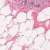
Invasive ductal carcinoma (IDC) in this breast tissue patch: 0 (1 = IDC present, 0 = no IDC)